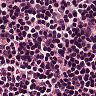
Metastatic tissue present: no